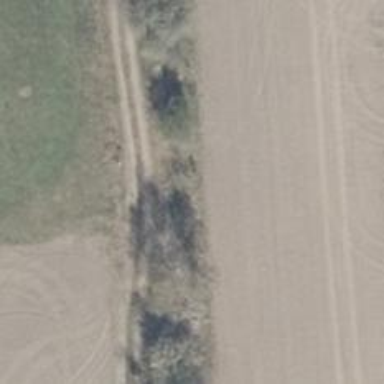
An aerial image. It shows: Row of trees in natural setting.